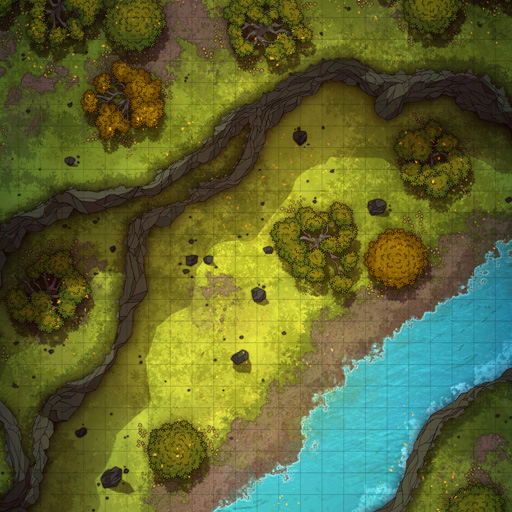
A D&D Grid Map cliff river trees (Riverside Forest Cliffs Map)